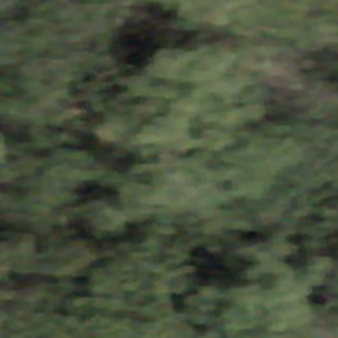
Label: other